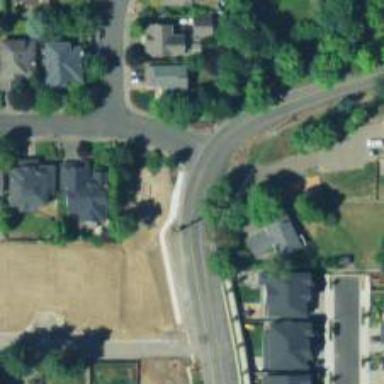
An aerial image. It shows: Tertiary road with asphalt surface and sidewalk on the left.